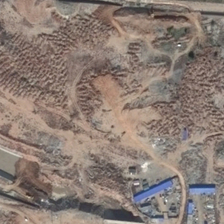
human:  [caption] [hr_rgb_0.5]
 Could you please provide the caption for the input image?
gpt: several buildings are in a piece of yellow bareland .

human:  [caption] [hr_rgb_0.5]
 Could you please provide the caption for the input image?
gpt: several buildings are in a piece of yellow bareland .

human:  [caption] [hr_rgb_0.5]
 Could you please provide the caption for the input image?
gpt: it is brown mountainous region and blue lakes .

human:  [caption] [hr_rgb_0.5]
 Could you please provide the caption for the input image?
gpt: this is mountainous region and lakes .

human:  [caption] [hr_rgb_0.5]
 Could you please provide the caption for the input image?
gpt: this is mountainous region and lakes .